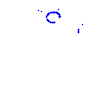
Particle: proton